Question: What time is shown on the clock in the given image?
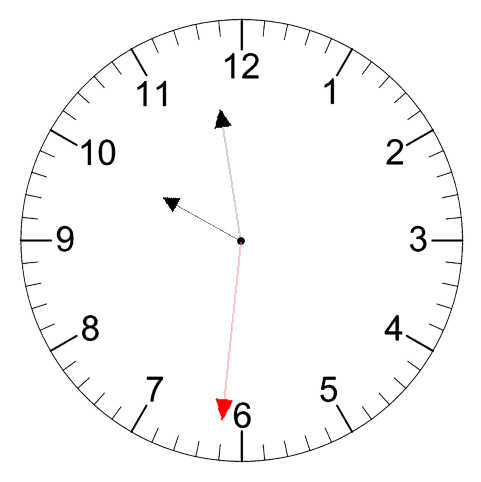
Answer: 09:58:31